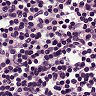
Metastatic tissue present: no